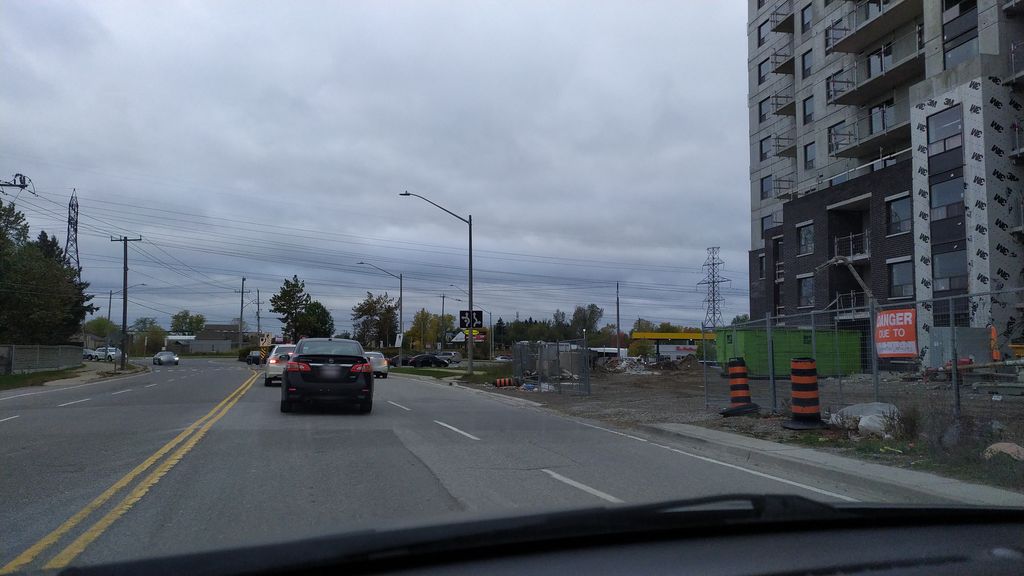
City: kitchener-waterloo